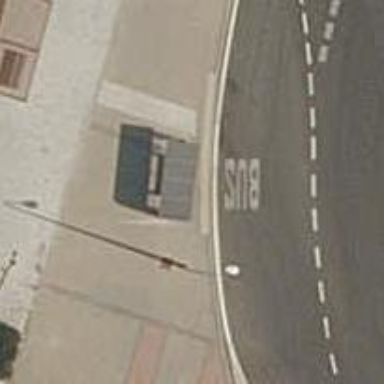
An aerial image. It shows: Bus stop with platform for public transport.